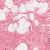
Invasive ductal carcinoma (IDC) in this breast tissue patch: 0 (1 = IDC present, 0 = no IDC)